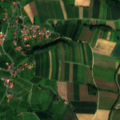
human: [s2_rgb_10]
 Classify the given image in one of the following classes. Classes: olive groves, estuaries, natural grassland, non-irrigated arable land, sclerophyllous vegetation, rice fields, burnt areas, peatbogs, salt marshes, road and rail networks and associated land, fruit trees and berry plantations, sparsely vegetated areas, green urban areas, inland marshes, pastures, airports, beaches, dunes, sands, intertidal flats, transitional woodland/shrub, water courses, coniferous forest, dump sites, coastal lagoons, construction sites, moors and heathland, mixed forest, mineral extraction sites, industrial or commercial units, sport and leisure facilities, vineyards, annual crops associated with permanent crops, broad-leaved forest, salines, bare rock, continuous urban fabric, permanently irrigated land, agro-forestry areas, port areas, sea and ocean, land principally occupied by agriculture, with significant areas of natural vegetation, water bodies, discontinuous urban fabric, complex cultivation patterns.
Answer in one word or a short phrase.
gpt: non-irrigated arable land, vineyards, complex cultivation patterns, broad-leaved forest